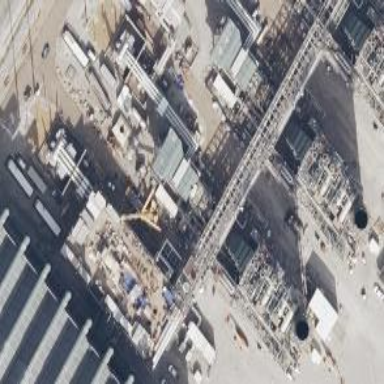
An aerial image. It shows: Gas turbine generator is in use.